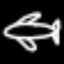
Label: airplane